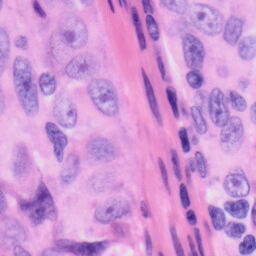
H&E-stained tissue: Skin